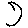
Label: moon